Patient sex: M
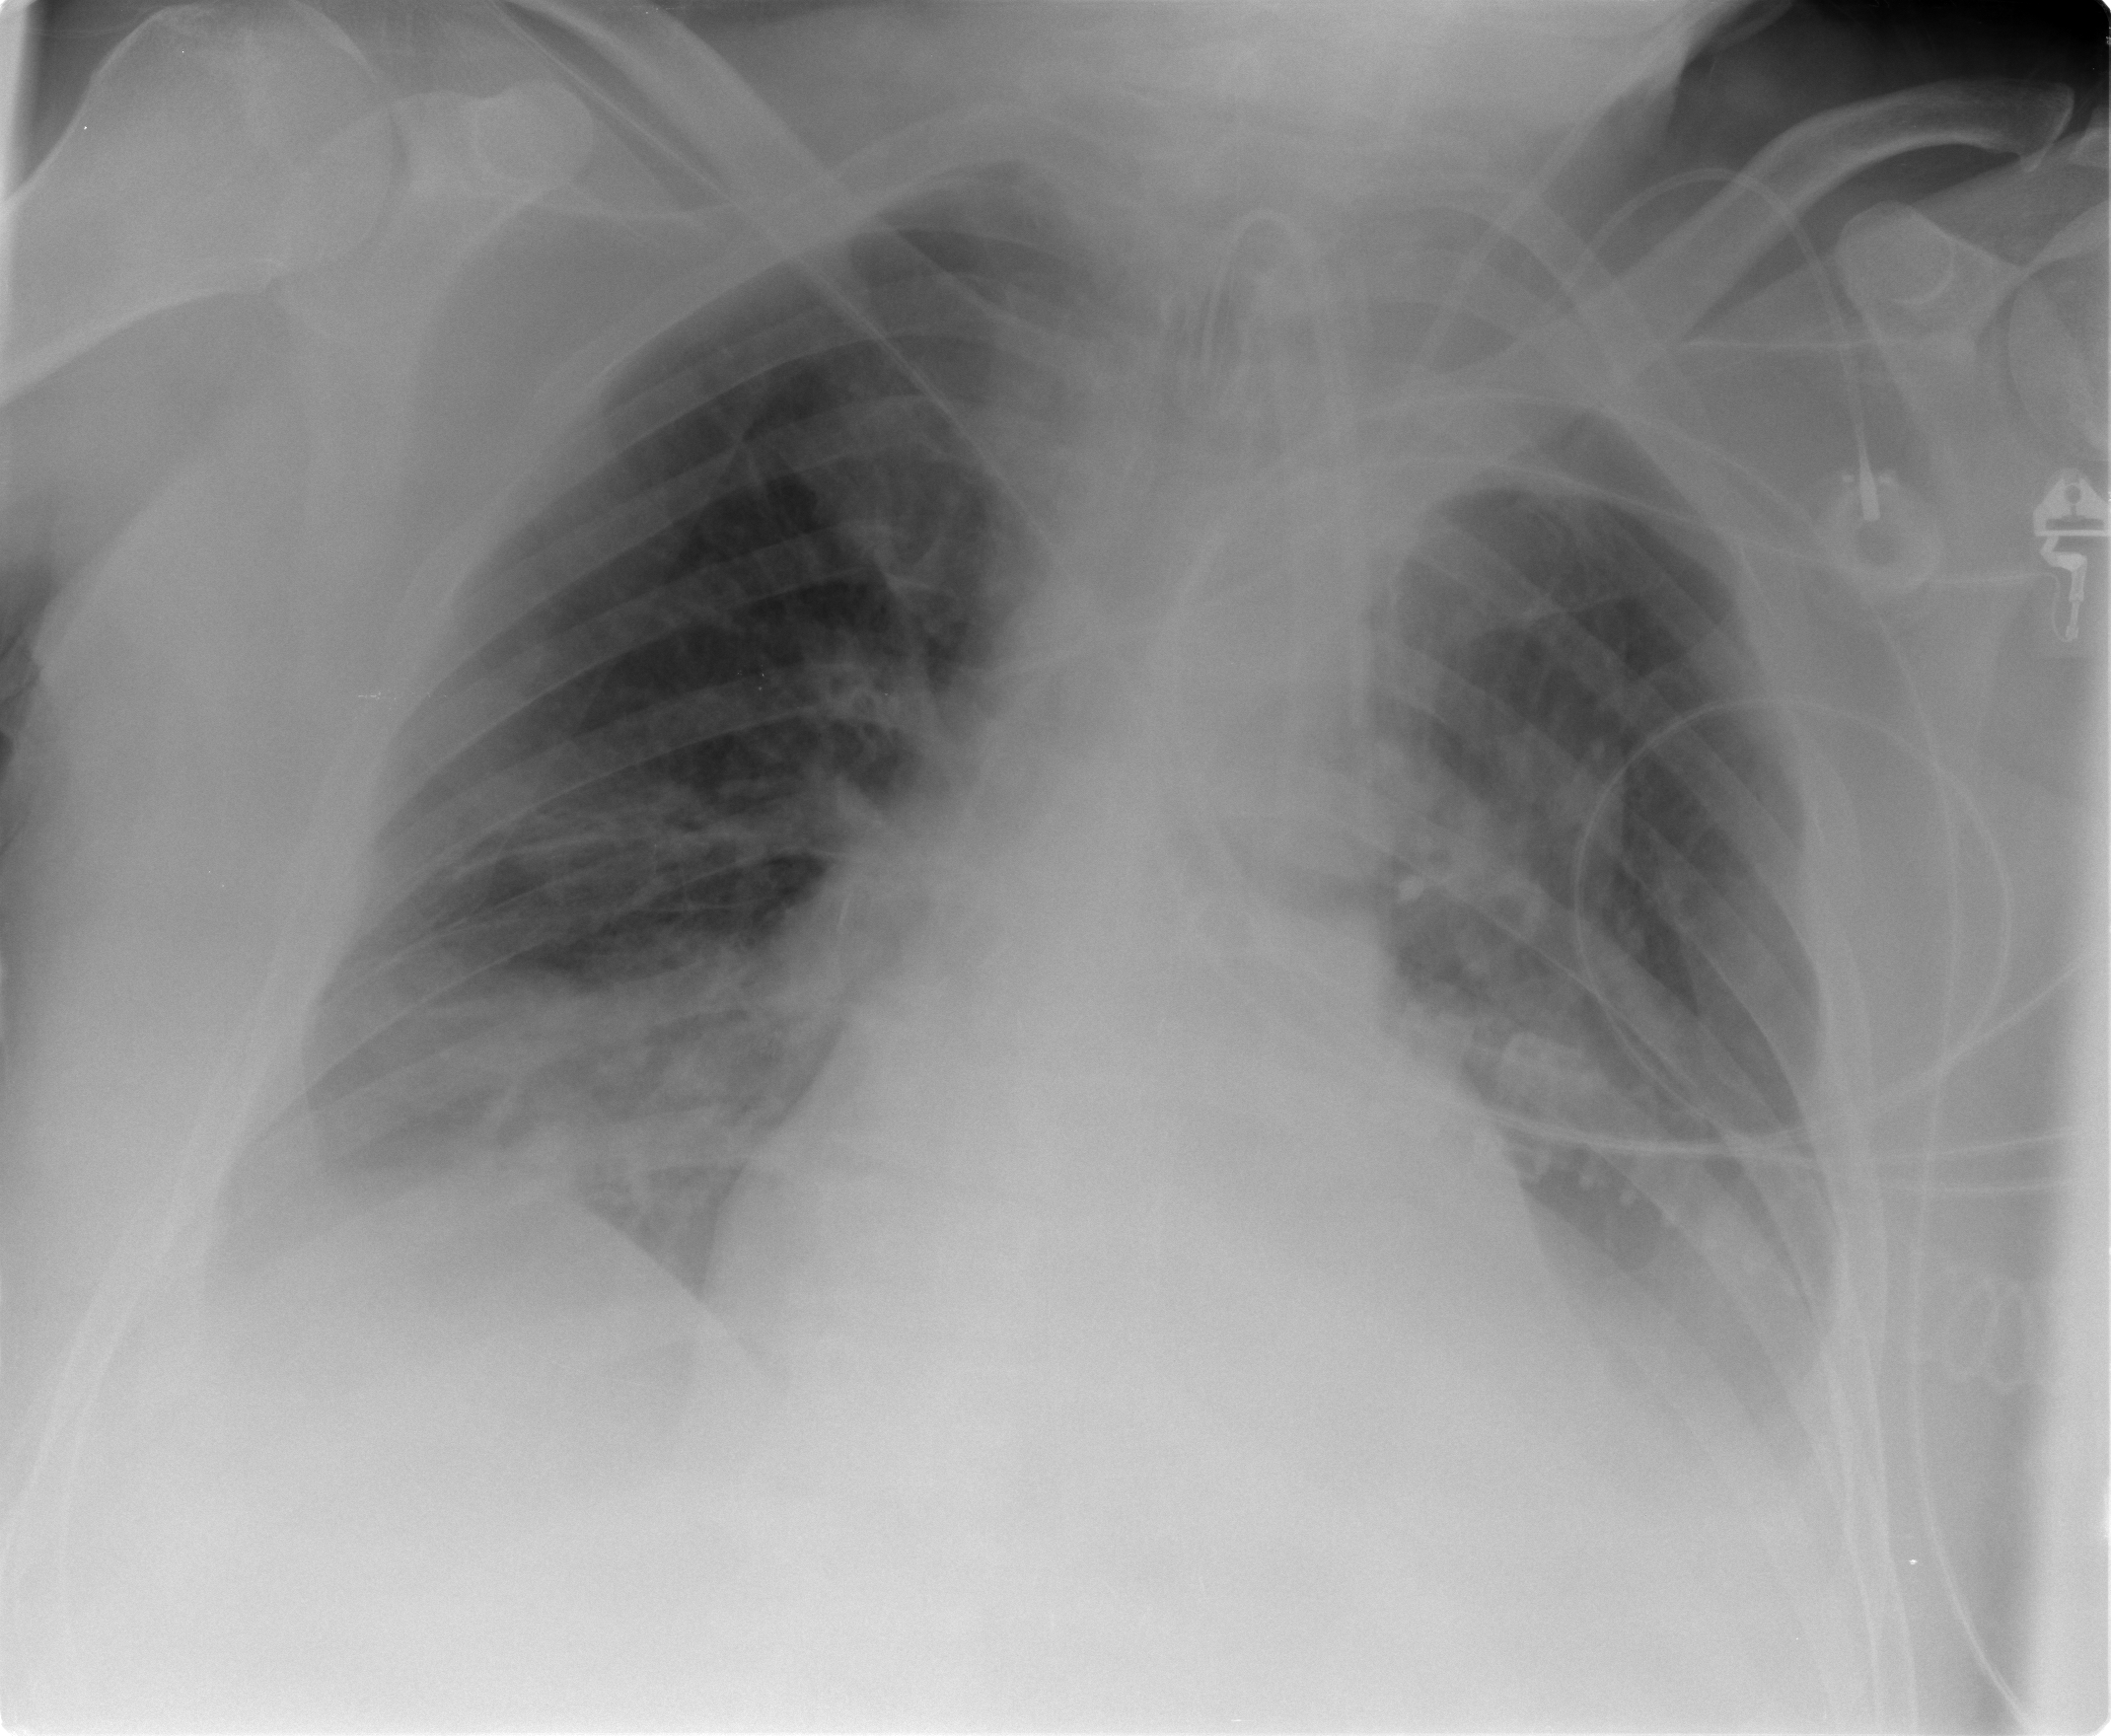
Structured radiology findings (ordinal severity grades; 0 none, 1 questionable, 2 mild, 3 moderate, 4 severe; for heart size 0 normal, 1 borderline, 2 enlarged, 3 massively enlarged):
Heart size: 1
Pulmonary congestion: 2
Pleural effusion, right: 2
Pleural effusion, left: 3
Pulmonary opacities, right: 2
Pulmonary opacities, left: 0
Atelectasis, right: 3
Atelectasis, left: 3